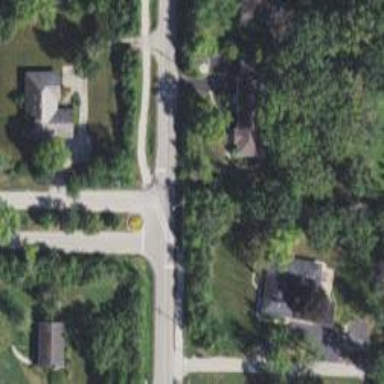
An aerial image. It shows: Stop road.